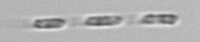
Label: Skeletonema